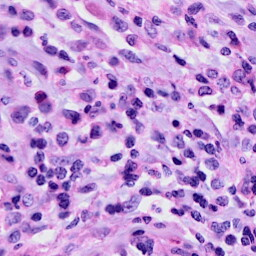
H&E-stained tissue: Cervix